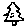
Label: tree